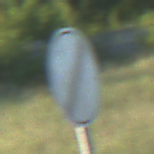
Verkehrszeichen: EndeSaemtlicherBegrenzungen
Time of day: MorningAfternoon
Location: Outdoor (Nature)
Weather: Clear
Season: NotSpecified
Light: Natural